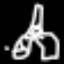
Label: The Eiffel Tower